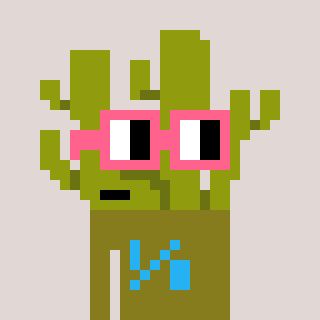
a pixel art character with square pink glasses, a cactus-shaped head and a gunk-colored body on a warm background